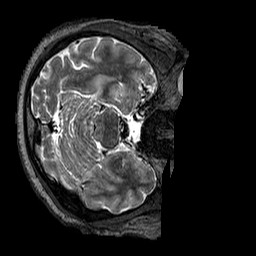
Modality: T2w
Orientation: axial
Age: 39
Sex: female
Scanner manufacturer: siemens
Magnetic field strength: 3 T
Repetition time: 3.2 s
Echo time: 0.567 s